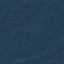
Label: Forest